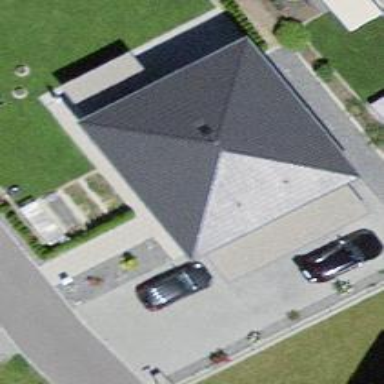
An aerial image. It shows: House with pyramidal roof shape.